Interaction volume radius: 5 \u00c5
Interaction volume height: 15 \u00c5
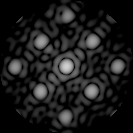
Disorder parameter: 0.1329